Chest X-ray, PA view. Patient: 74 years old, sex M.
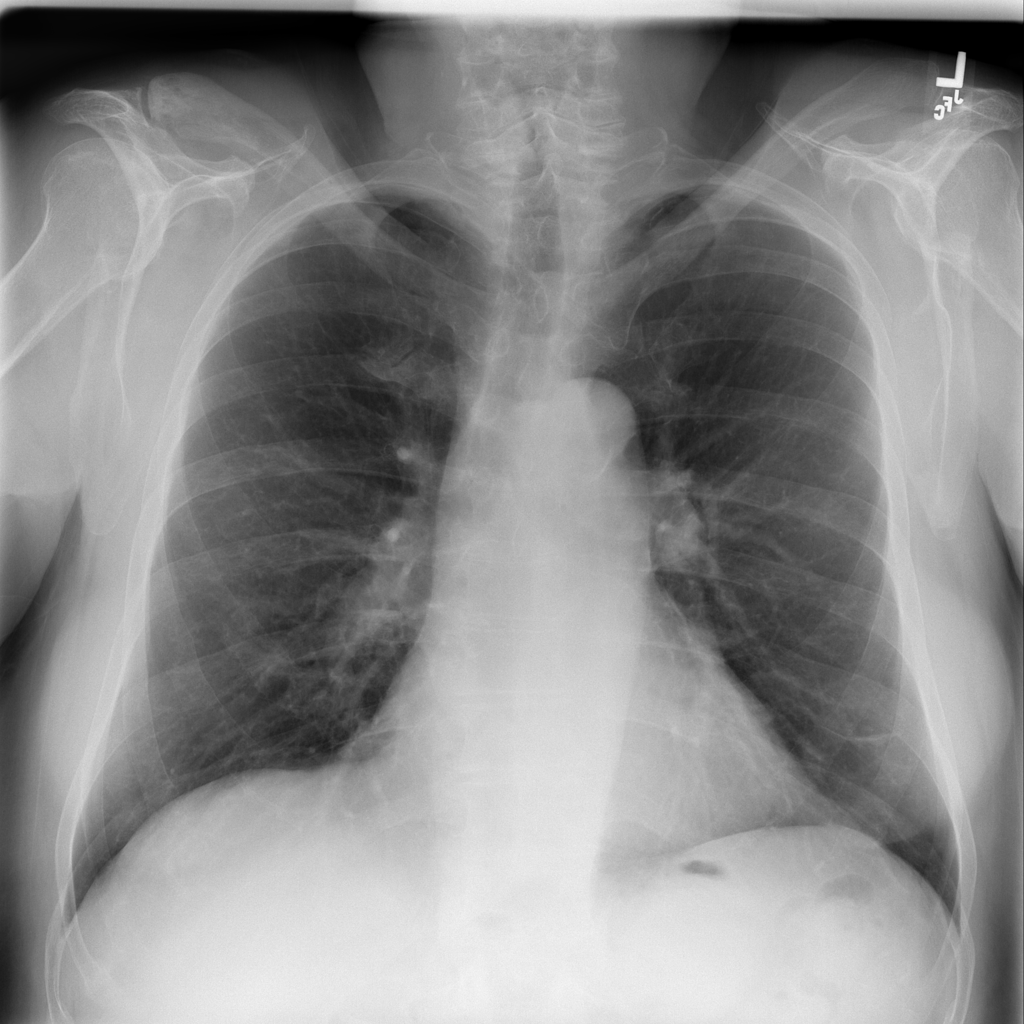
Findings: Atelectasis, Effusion